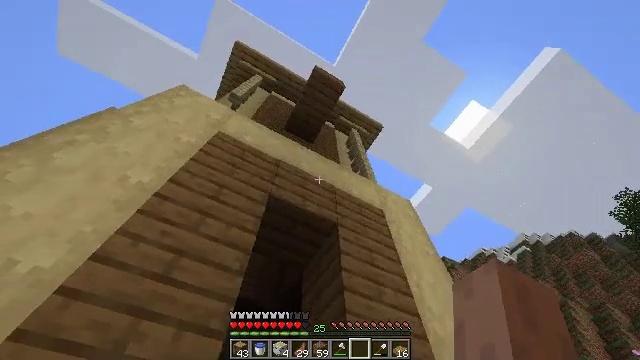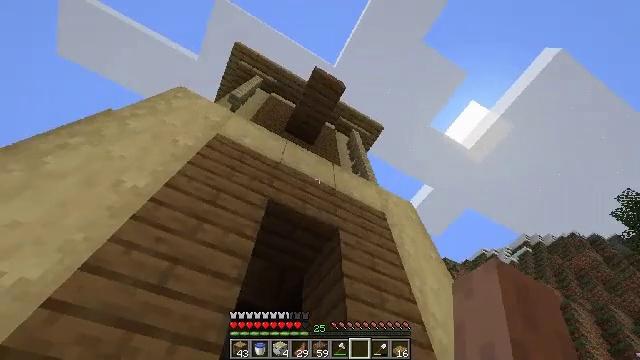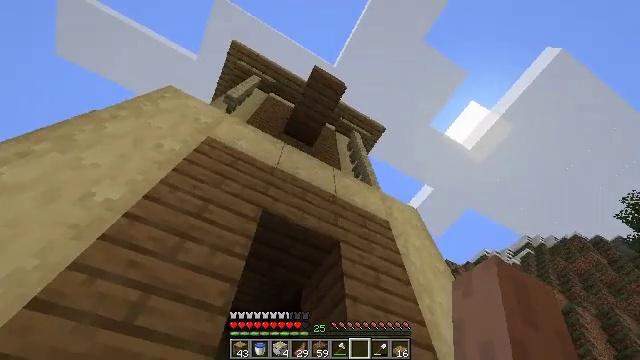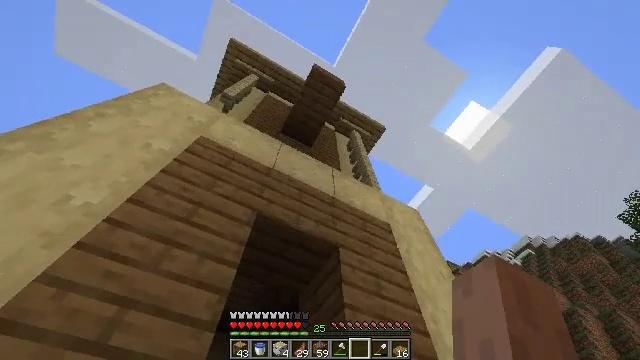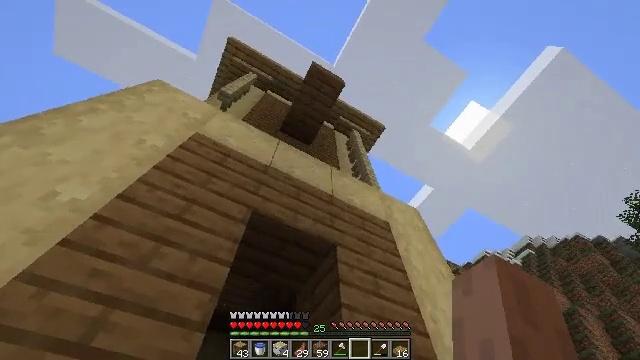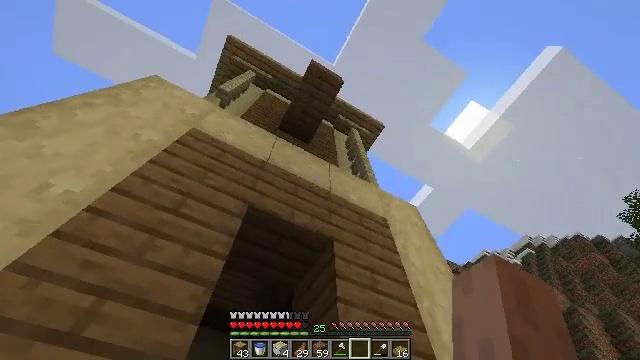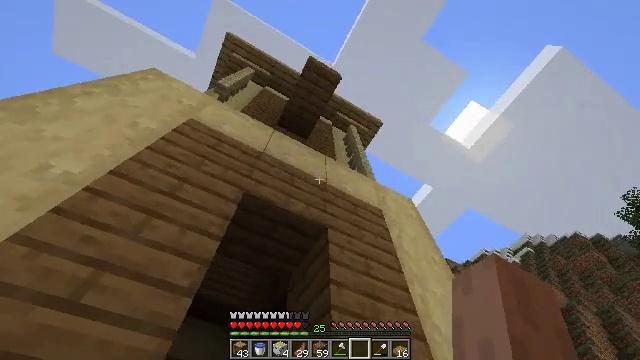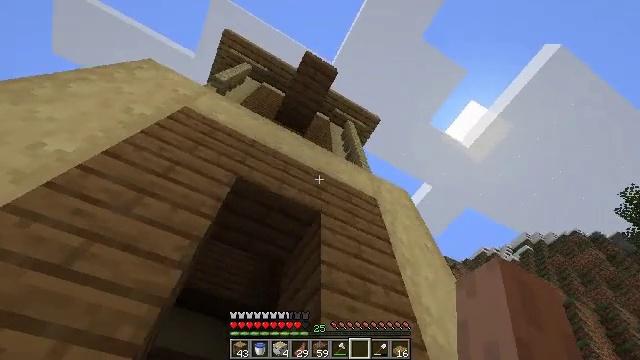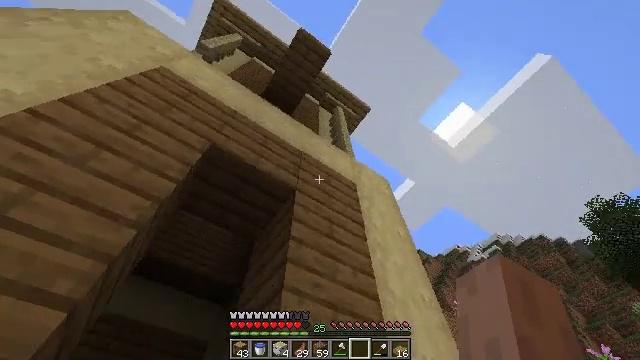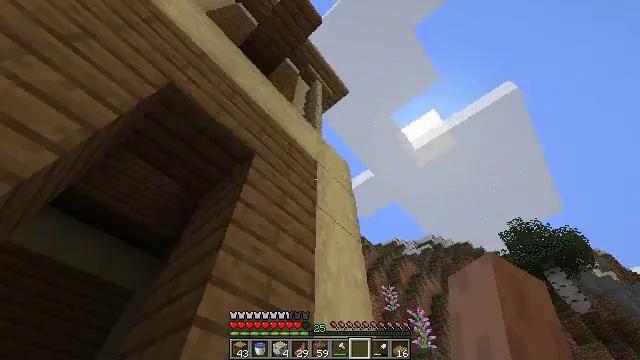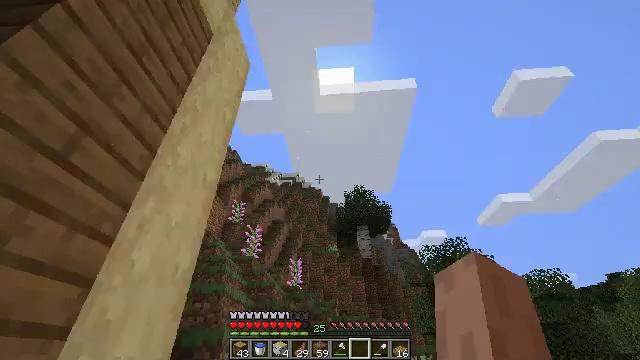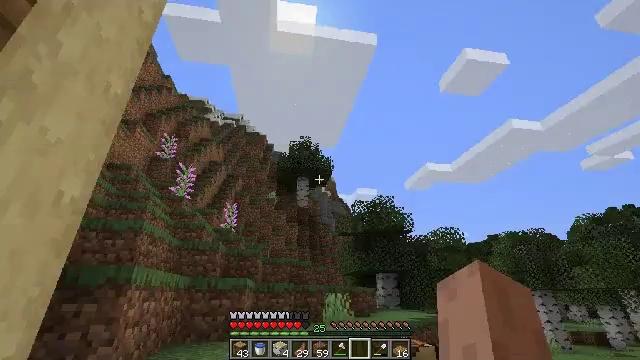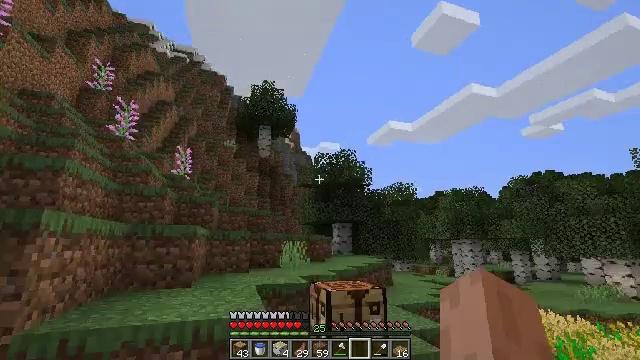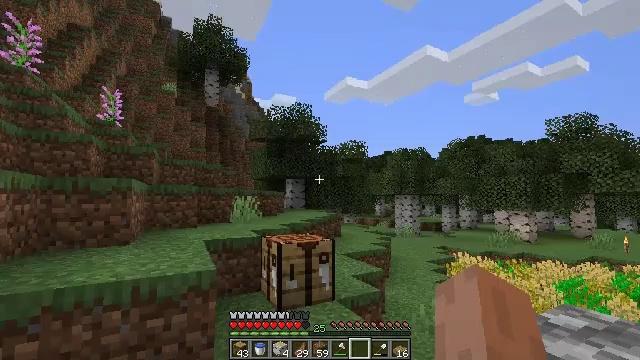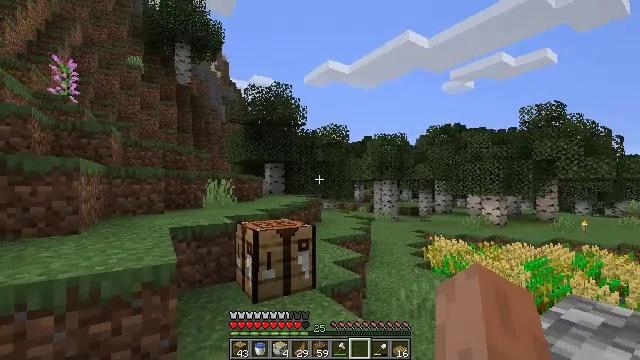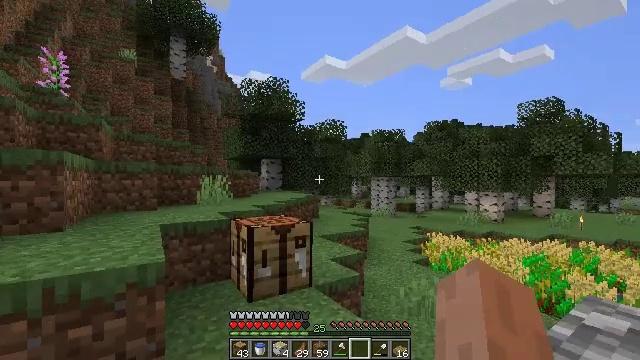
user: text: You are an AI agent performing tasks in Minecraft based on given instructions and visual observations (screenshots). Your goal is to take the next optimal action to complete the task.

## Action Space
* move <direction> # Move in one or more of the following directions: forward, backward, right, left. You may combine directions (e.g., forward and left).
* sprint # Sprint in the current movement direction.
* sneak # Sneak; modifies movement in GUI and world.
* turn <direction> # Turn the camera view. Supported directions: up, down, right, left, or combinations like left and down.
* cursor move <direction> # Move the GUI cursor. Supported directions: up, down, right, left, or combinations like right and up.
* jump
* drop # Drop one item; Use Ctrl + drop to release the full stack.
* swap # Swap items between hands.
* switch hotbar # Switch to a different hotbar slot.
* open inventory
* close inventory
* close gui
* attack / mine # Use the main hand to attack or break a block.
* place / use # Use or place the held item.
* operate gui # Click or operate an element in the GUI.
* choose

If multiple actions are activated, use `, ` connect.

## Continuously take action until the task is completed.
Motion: motion action
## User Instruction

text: Open your crafting table and produce a birch fence.
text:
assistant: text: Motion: move forward and move right, jump
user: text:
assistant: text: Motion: move forward and move right, jump
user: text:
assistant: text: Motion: move forward and move right, jump
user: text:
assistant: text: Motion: move forward and move right
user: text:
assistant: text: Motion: move forward and move right
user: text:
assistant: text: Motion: move forward and move right
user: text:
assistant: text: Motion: move forward and move right
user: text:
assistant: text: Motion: move forward and move right, turn right and down
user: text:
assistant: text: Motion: move forward and move right, turn right and down
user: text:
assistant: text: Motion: move forward and move right, turn right and down
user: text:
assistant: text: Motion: move forward, turn right and down
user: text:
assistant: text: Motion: move forward, turn right and down
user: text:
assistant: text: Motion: move forward, turn right and down
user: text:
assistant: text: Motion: move forward, turn right and down
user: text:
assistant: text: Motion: move forward
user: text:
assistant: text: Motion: move forward, turn down
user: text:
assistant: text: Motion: move forward, turn right and down
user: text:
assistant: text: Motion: move forward, turn down
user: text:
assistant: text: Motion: move forward, turn down
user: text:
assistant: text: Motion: move forward, turn left and down
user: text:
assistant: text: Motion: move forward, turn left and down
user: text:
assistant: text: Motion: move forward, turn left and down
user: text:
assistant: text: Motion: move forward, turn left
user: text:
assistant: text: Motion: move forward, turn left and down
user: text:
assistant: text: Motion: move forward, turn left
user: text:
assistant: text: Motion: move forward, use / place
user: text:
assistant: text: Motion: use / place
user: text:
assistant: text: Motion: use / place
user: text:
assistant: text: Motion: no_op
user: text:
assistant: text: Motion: no_op